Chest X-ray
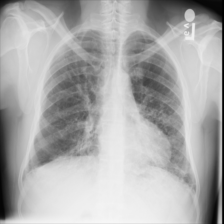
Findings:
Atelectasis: negative
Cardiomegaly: negative
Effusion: negative
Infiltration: negative
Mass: negative
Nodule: negative
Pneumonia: negative
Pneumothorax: negative
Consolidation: negative
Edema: negative
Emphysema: negative
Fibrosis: negative
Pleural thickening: negative
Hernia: negative